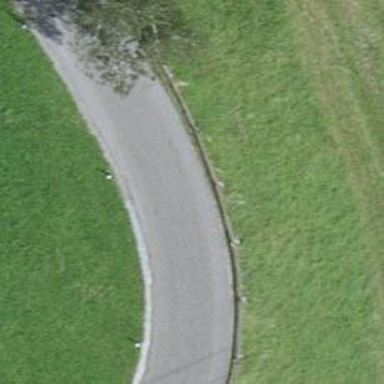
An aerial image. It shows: Unclassified road with asphalt surface.